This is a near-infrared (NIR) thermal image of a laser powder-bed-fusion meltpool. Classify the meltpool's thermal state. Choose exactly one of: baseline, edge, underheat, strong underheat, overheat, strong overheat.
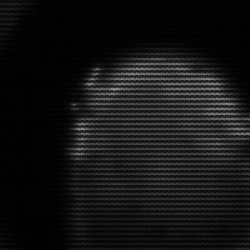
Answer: edge